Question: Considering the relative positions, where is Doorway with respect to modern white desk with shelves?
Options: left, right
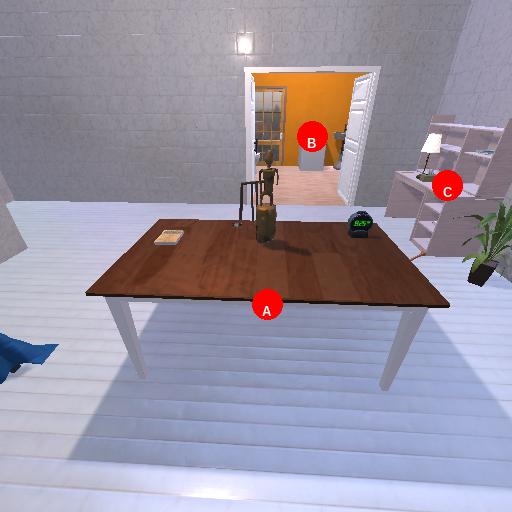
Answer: left